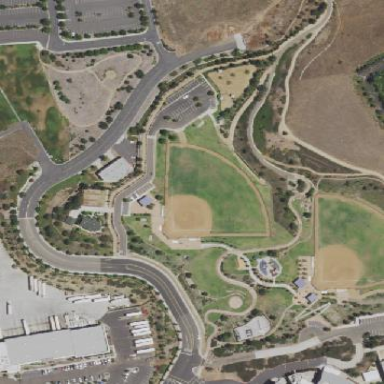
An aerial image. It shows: Baseball pitch for leisure and sports activities.